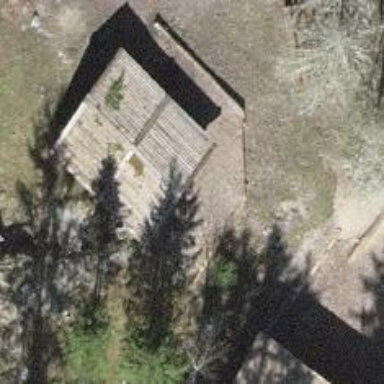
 providing place for outdoor activities."